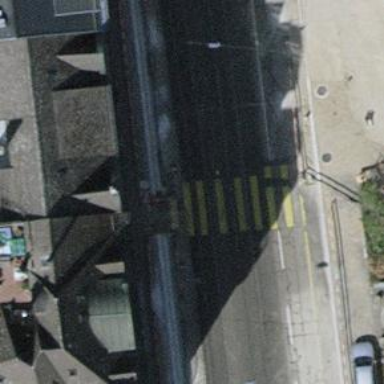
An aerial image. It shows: Tram crossing on the railway.